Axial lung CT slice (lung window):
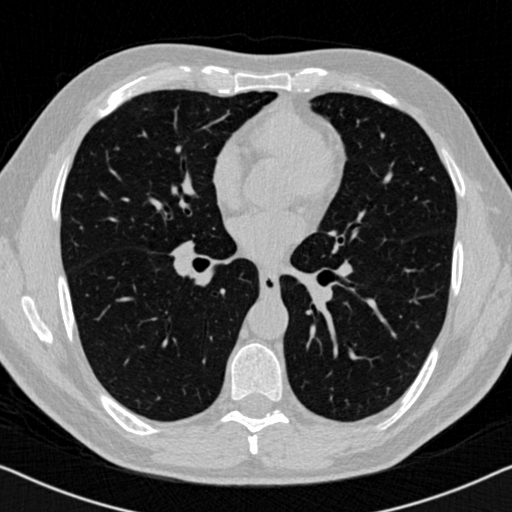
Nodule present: no